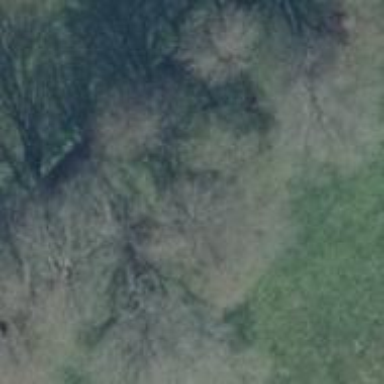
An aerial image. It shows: Row of deciduous broadleaved trees.